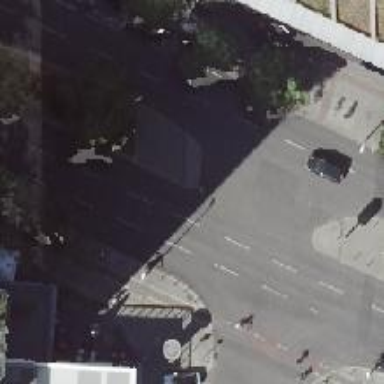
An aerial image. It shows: Unmarked crossing on the road.